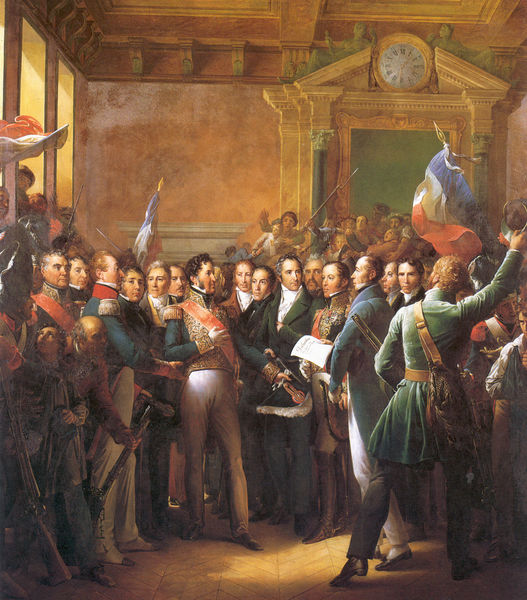
Titel: Lecture à l'Hôtel de Ville de la Declaration des Deputés et de la Proclamation du Lieutenant General du Royaume (31 juillet 1830), Die Verlesung der Deklaration der Abgeordneten und der Proklamation des Generallieutnants des Königreichs (31. Juli 1830)
Künstler: François Gérard
Standort: Versailles
Institution: Musée National du Château de Versailles et de Trianon
Schlagwörter: blau, gemälde, gruppe, mann, schatten, weiß, gelb, grün, menschen, ocker, braun, fenster, frankreich, hut, hüte, kopfbedeckungen, licht, männer, paris, raum, säule, säulen, tür, zimmer, ölbild, rot, gesellschaft, herren, versammlung, feier, mütze, mützen, wand, band, stehen, innenraum, sonne, adel, decke, klassizismus, musik, orchester, skulptur, schärpe, kopfbedeckung, papier, fahnen, fahne, flagge, tricolor, trikolore, farben, giebel, türe, saal, figuren, französisch, friedrich, laut, banner, franzosen, tricolore, historienbild, soldaten, glatze, lesen, uhr, durchgang, eingang, palast, aufruhr, militär, politik, revolution, schwert, streit, säbel, uniform, uniformen, bürger, tumult, bürgertum, epauletten, napoleon, orden, scherpe, tasche, verhandlung, vertrag, halbglatze, dreiecksgiebel, portal, biedermeier, gewehr, erhoben, historienmalerei, historismus, diskussion, feldherr, adlige, konsolen, kaiserreich, gewehre, empire, sdfg, disput, französische revolution, schwur, schärpen, zweispitz, dokument, staat, bund, schulterklappe, klassizistisch, versaille, eid, voll, bonaparte, verkündung, scherbe, gfhg, dreizack, redegestus, ballhaus, staatsmänner, deckenkonsolen, dfgh, fhdg, htrreh, nationalfarben, verlesung, demokratie, ausruf, herrn, 19. jahrhundert, rrevolution, trikolor, scherbe#, gerrn, ntricolor